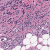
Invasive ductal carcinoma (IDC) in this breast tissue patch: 1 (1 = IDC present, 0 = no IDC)